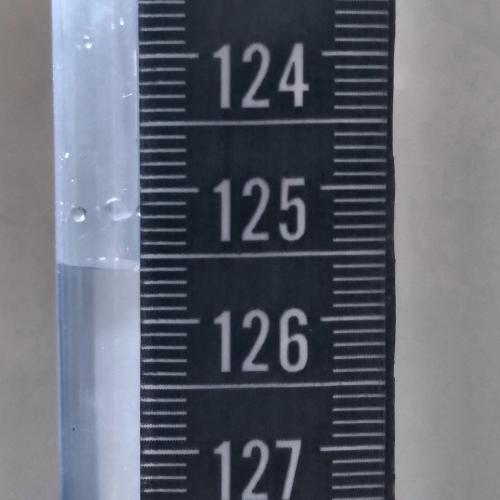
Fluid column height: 125.6 cm